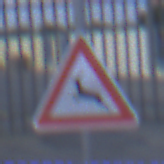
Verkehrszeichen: WildwechselRechts
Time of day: SunriseSunset
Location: Outdoor (Suburban)
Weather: PartlyCloudy
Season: NotSpecified
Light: Natural